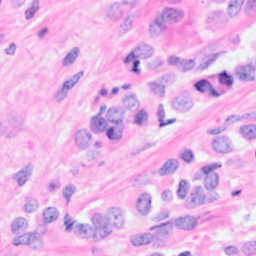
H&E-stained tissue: Breast